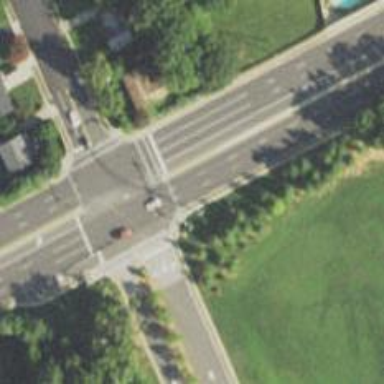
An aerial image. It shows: Uncontrolled crossing along footway.